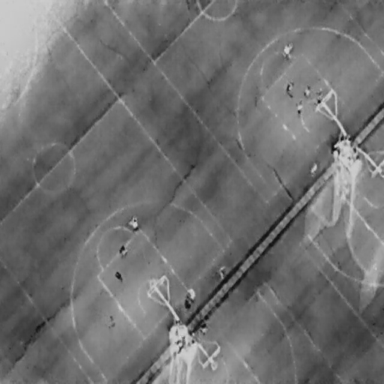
There are 12 People in the infrared image.